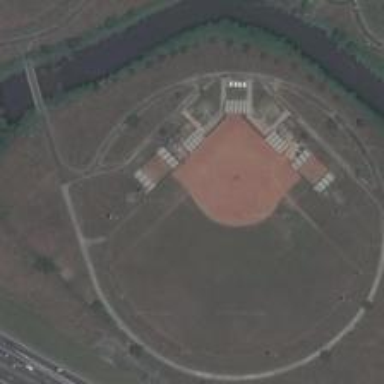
In this round site near the river, we can see a baseball field which is surrounded by several buildings .